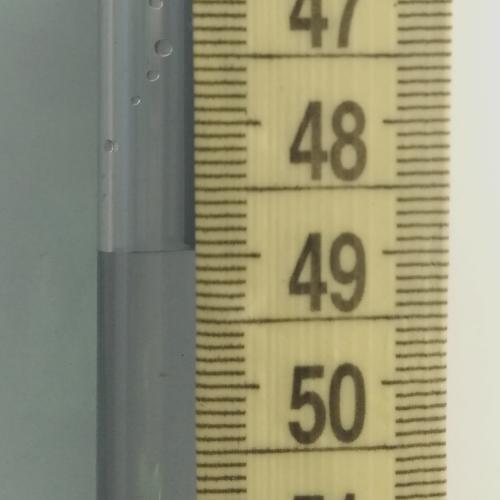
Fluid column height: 49.0 cm